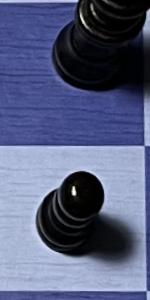
Label: Pawn_Black